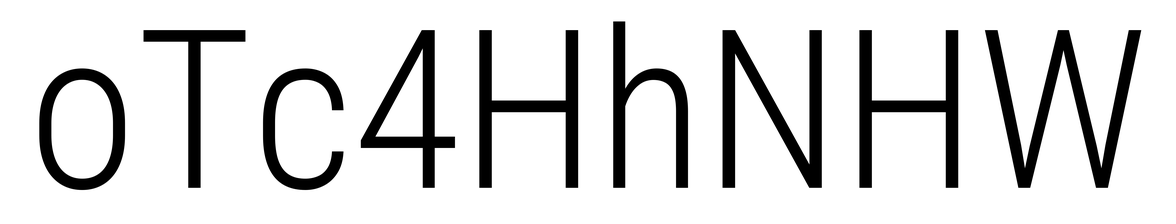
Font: Roboto_Condensed_Light